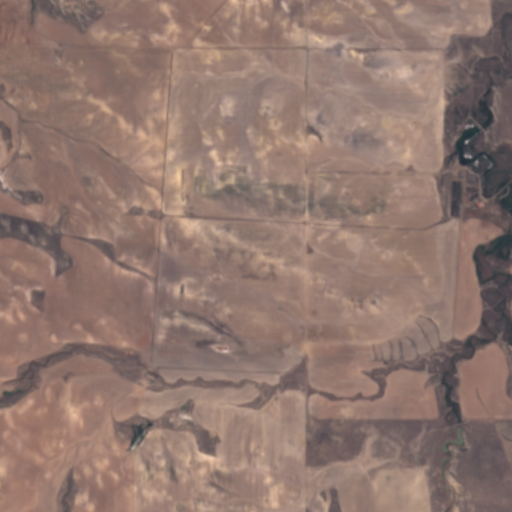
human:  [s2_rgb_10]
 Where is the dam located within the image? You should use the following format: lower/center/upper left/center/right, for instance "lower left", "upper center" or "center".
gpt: The dam is located in the lower right of the image.
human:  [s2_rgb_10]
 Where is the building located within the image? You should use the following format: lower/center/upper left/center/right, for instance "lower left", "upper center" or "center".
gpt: The building is located in the center right of the image.
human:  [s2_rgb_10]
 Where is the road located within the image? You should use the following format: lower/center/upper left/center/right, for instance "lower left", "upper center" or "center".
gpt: There is no road in the image.